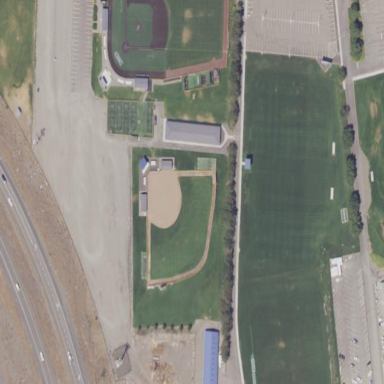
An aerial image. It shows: Softball pitch for leisure and sport activities.